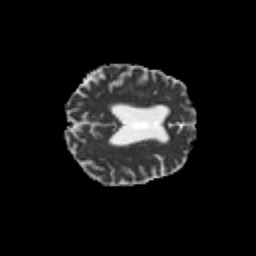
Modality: MD
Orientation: axial
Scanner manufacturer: siemens
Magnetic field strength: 3 T
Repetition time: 6.8 s
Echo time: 0.093 s